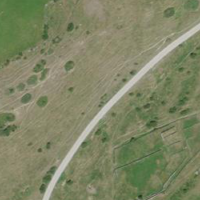
EUNIS habitat code: 24
Species observed at this site:
Corvus corone
Linaria cannabina
Sylvia borin
Emberiza citrinella
Anthus spinoletta
Turdus viscivorus
Lanius collurio
Coloeus monedula
Sylvia atricapilla
Carduelis carduelis
Turdus merula
Phylloscopus collybita
Berberis vulgaris
Saxicola rubetra
Turdus pilaris
Pica pica
Pyrrhocorax graculus
Falco tinnunculus
Periparus ater